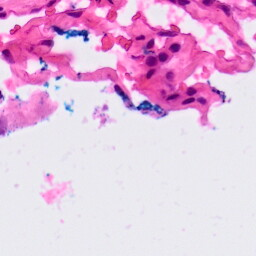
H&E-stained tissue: Lung